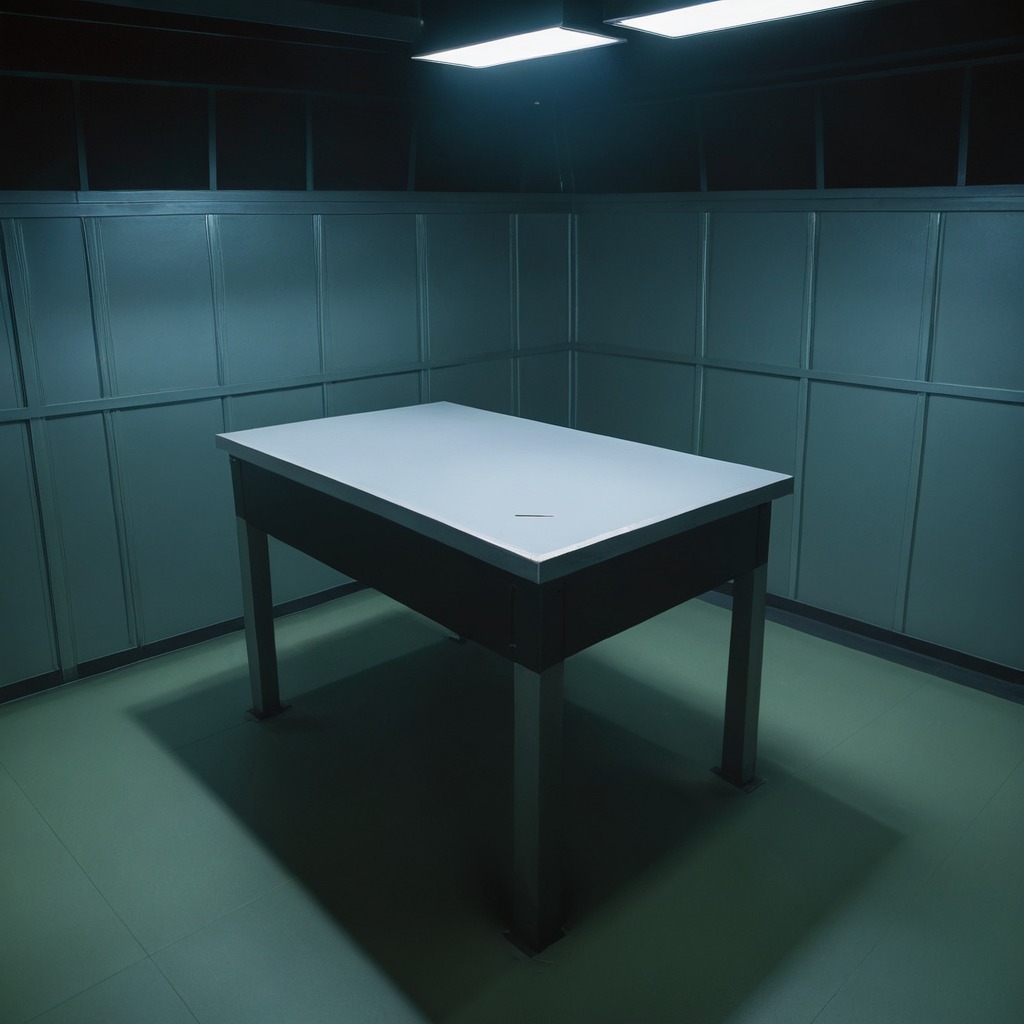
A nail is lying on a clean empty table in a railway signal maintenance room lit by harsh overhead fluorescents.